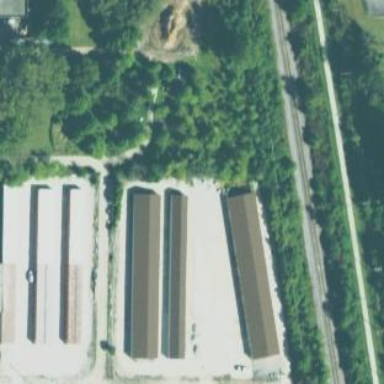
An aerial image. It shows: Storage rental shop.